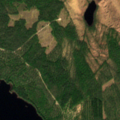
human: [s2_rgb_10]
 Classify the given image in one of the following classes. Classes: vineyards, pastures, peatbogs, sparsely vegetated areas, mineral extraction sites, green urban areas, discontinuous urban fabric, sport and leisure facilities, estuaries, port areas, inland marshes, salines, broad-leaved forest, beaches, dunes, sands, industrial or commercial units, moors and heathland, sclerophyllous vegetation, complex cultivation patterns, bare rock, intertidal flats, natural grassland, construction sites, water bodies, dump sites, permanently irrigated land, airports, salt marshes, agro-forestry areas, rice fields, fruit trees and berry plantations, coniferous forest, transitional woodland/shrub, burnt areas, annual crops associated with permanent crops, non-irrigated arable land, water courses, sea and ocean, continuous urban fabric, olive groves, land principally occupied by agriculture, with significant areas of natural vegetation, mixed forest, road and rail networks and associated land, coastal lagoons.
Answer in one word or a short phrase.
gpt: coniferous forest, mixed forest, peatbogs, water bodies